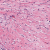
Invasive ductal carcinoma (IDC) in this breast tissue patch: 1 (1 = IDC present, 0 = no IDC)